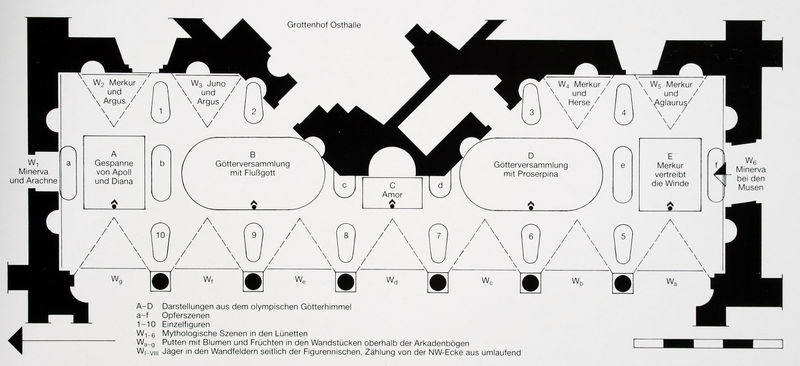
Titel: Osthalle - Bildanordnung
Künstler: Friedrich Sustris
Standort: München
Institution: Residenz, Grottenhof
Schlagwörter: dunkel, gemälde, gott, weiß, dreieck, fenster, grau, hell, raum, schwarz, skizze, säulen, zeichnung, zimmer, anlage, gebäude, wand, architektur, kirche, decke, theater, kreis, oval, rund, deutschland, schrift, bilder, papier, türen, formen, linien, saal, architecture, columns, white, black, windows, zahlen, ziffern, wandgemälde, print, stuck, deutsch, plastik, galerie, halle, rechtecke, punkte, wände, eingang, innenhof, berlin, gewölbe, antike, rechteck, münchen, druck, schwarzweiß, text, buchstaben, kreise, beschriftung, räume, entwurf, mythologie, darstellung, schematisch, schema, zwickel, programm, ausstellung, quadrate, kirchenschiff, skulpturen, statuen, mauern, residenz, götter, gods, olymp, griechisch, grotte, building, griechenland, german, armor, plan, tempel, deckengemälde, museum, apoll, götterhimmel, juno, drawing, merkur, nummern, amor, skizzen, black and white, dreiecke, illustration, minerva, myth, pfeil, geometrie, viereck, writing, ovale, kuben, abbildung, diana, beschreibung, anordnung, objekte, letters, legende, antikensammlung, akropolis, riss, grundriss, massstab, nischen, bauplan, verteilung, grunriss, schlossanlage, design, doors, archäologie, rundgang, vorhalle, beschriftet, lageplan, rectangle, floor plan, square, walls, raumaufteilung, makett, scale, planung, einteilung, übersicht, ground, wörter, gallery, geometric, map, grottenhof, unterteilung, angles, circle, shapes, goddess, ellipsen, folge, aufstellung, flow, darstellungen, stammbaum, durchlass, grid, proserpina, raumplan, führer, round, arrow, kunstwerke, schemata, arcitektur, gespanne, pergamon, curves, stellplan, ausstellungsplan, bastelanleitung, einzelfiguren, ergus, gebäudeumriss, gemäldeszenen, herse, kunstmuseum, opferszenen, osthalle, räumlichkeiten, szenenverteilung, vermisage, bildprogramm, chart, diagram, words, triangle, triangles, argus, numerierungen, exhibition, dreisck, tomb, areas, cirlce, muses, order, numbers, mauerplan, blueprint, rooms, verweise, pillars, layout, ovals, numbered, götterversammlung, flußgot, schema plsn, bubble, a-d, gespanne von apoll, placement, alphabets, strategy, houseprint, easthall, signage, mierva, arachne, entries, müncchen, statutes, monocolor, circuitry, gridline, flussgott, room design, building layout